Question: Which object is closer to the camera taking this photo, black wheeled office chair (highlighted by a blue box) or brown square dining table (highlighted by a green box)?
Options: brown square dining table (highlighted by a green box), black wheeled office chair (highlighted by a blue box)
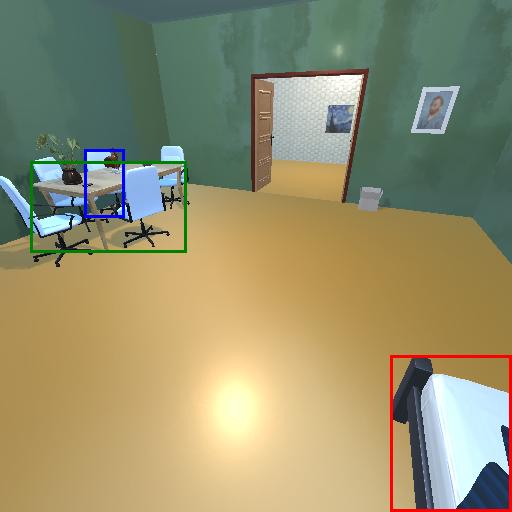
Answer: brown square dining table (highlighted by a green box)